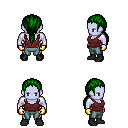
a pixel art fantasy rpg character, male body template, dark elf, purple skin, maroon pirate shirt, teal pants, green ponytail hairstyle, gold gloves, black shoes, four views (front, back, left, right), 2x2 character sprite sheet, small pixel art, hard edges, no anti-aliasing